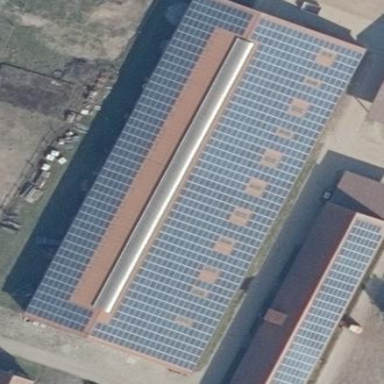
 generating electricity through photovoltaic methods."